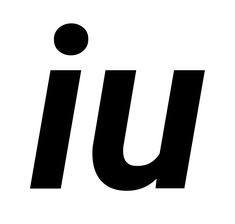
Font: Roboto-Italic_Bold_Italic